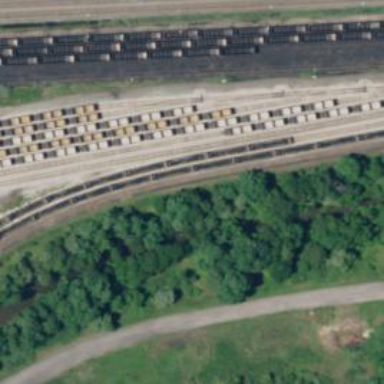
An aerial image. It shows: Railway yard.